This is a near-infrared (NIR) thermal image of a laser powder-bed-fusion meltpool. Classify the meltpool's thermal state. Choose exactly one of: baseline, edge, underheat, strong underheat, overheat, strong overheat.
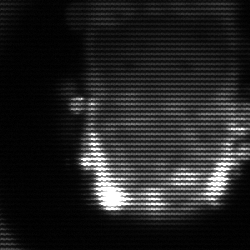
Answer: baseline